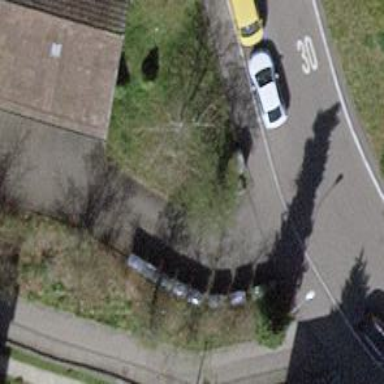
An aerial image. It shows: Power utility street cabinet.